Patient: sex F, age 66
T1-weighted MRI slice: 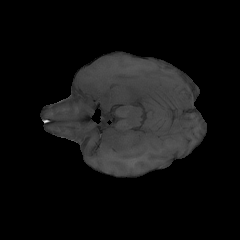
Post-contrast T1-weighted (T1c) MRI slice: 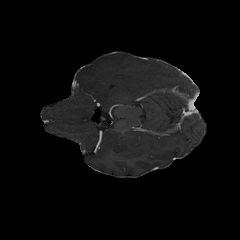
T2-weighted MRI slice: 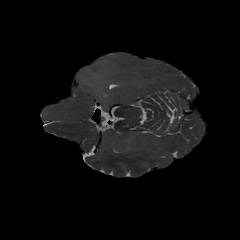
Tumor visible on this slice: yes
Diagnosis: Astrocytoma, IDH-wildtype
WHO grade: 2